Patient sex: M
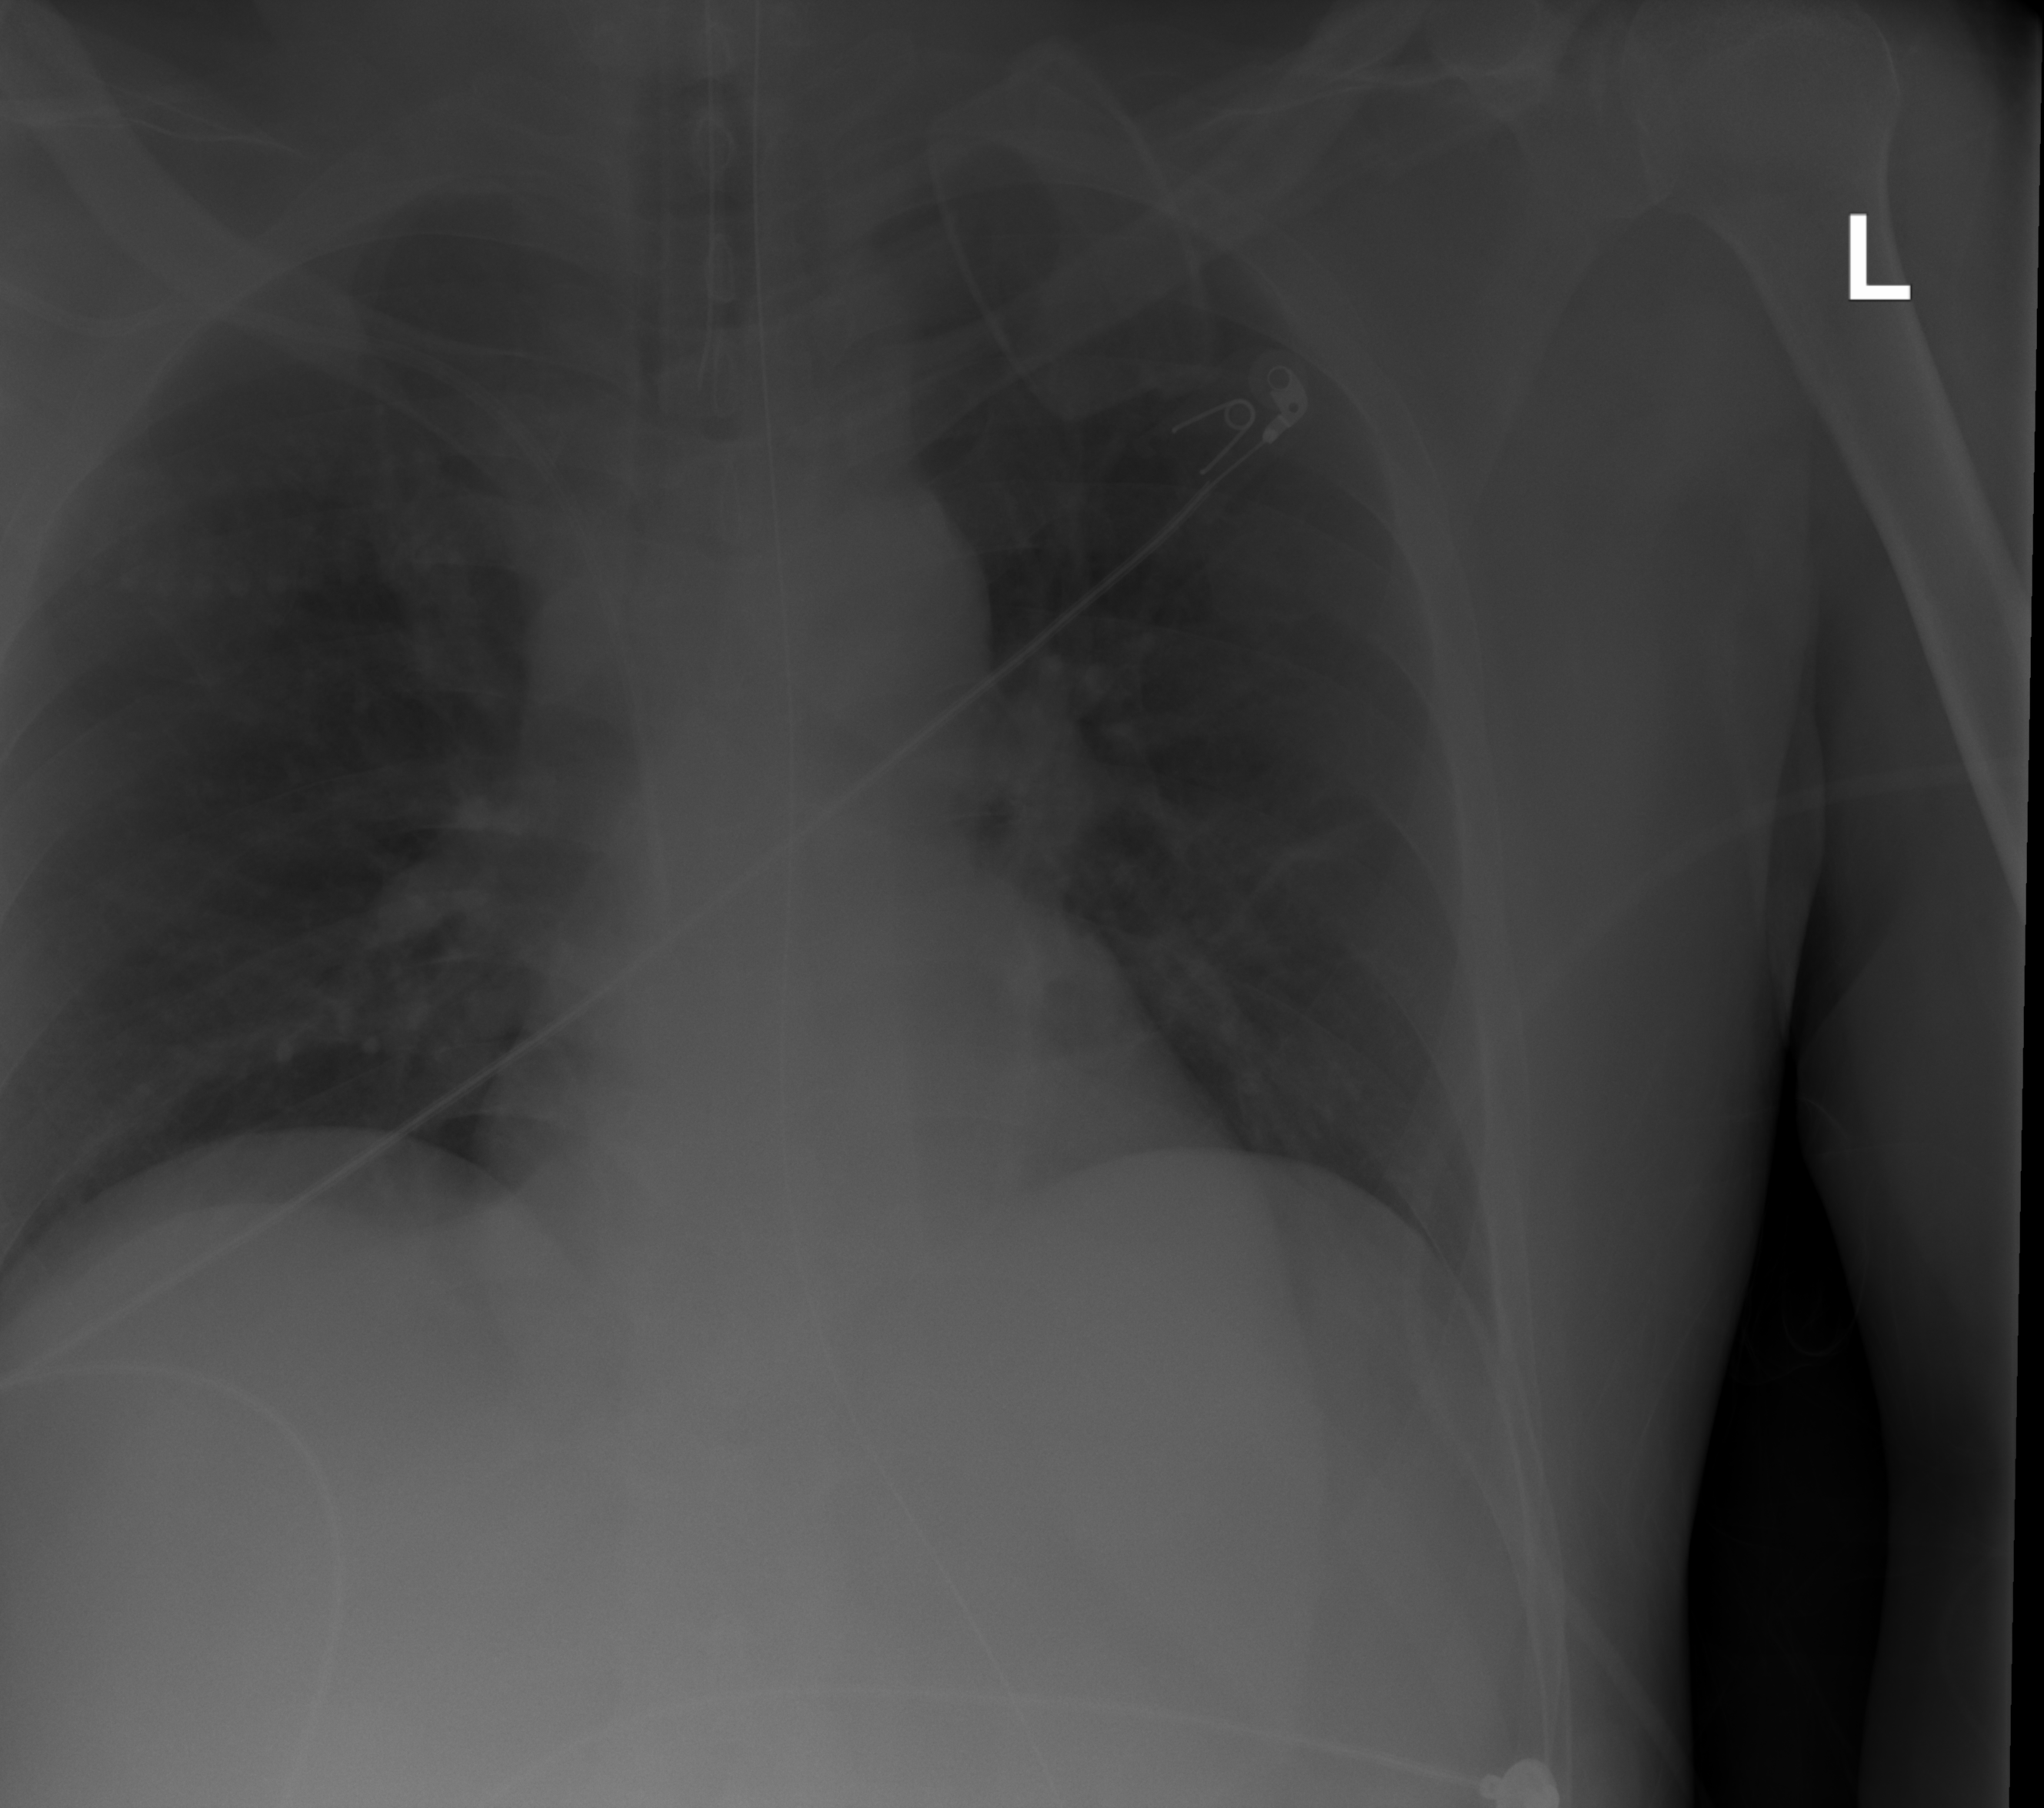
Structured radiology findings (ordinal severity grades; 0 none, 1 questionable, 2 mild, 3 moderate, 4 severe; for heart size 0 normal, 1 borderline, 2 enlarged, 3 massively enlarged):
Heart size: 0
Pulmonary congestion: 0
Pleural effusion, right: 0
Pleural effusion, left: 0
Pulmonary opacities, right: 0
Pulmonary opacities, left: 0
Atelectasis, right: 0
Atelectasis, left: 2